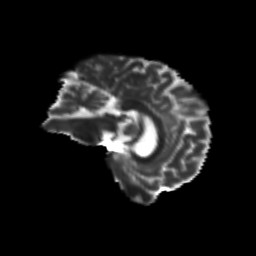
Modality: T2w
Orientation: sagittal
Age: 45
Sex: male
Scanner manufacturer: siemens
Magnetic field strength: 3 T
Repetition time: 8.6 s
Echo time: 0.095 s